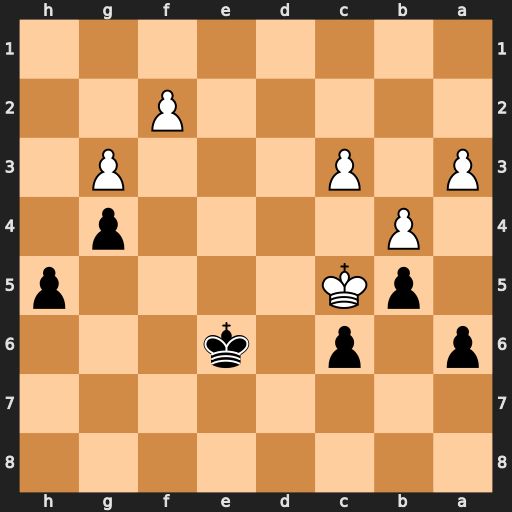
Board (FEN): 8/8/p1p1k3/1pK4p/1P4p1/P1P3P1/5P2/8
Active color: b
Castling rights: -
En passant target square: -
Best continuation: Ke5 Kxc6 Ke4 Kb7 Kf3 Kxa6 Kxf2